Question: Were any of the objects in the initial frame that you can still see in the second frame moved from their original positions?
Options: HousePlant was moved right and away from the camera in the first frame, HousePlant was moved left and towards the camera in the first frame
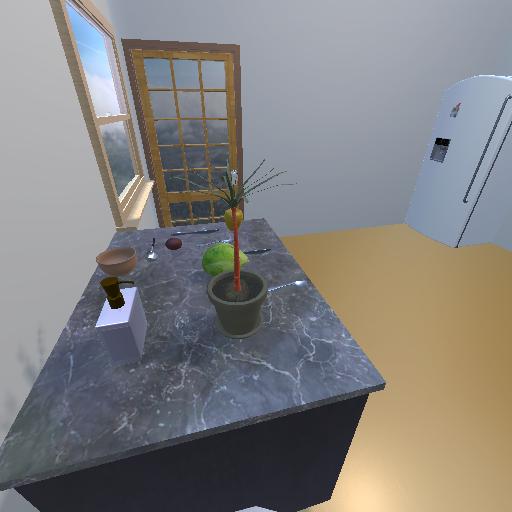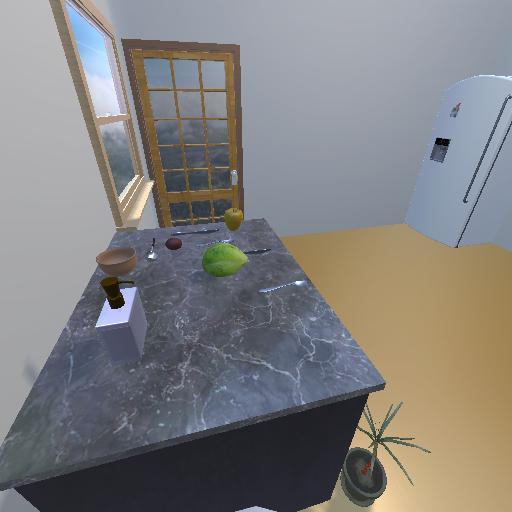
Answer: HousePlant was moved right and away from the camera in the first frame